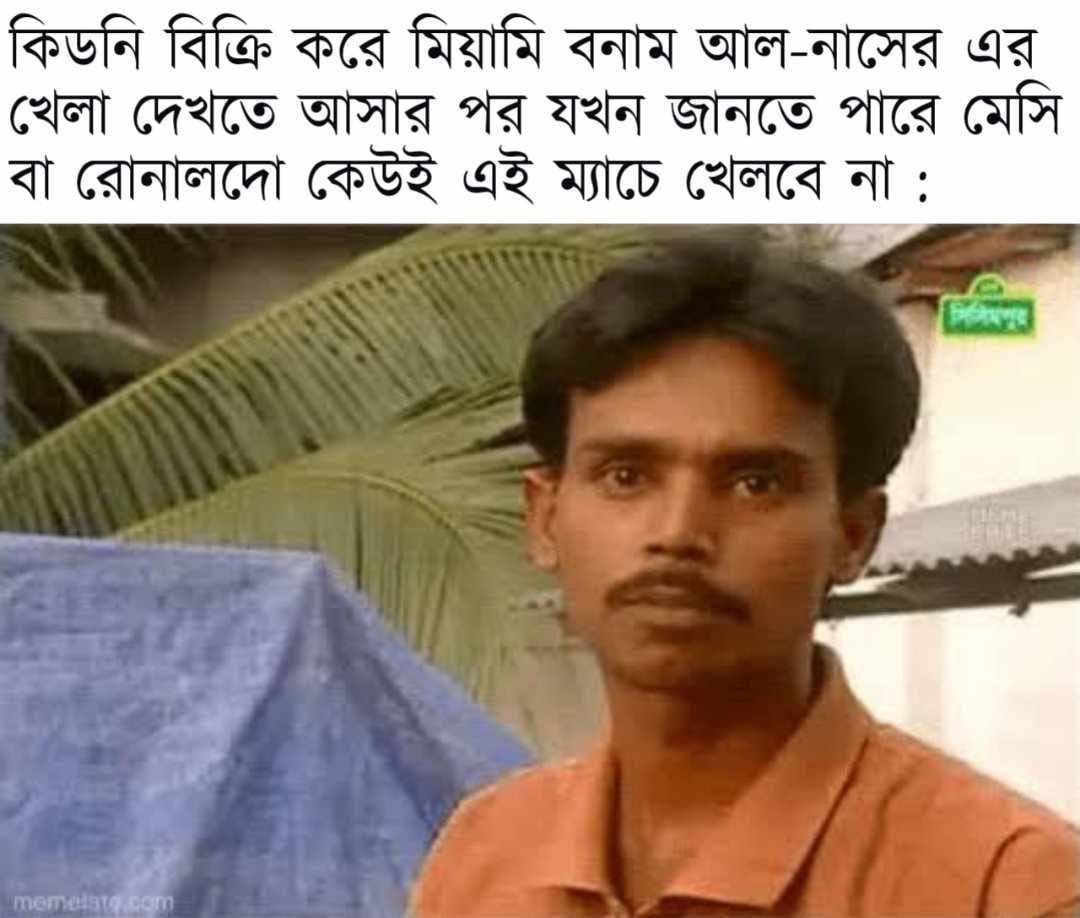
Text: কিডনি বিক্রি করে মিয়ামি বনাম আল নাসের এর খেলা দেখতে আসার পর যখন জানতে পারে মেসি বা রোনালদো কেউই এই ম্যাচে খেলবে না
Label: Non Hate